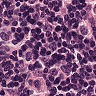
Metastatic tissue present: yes